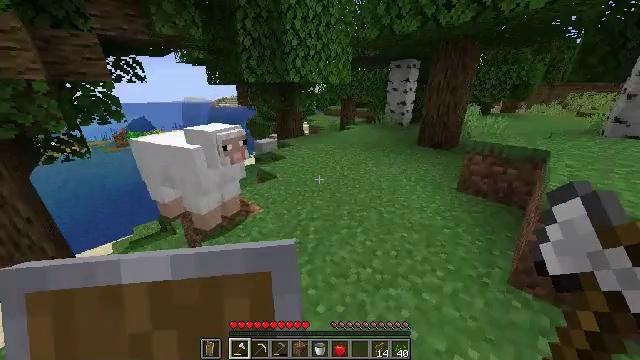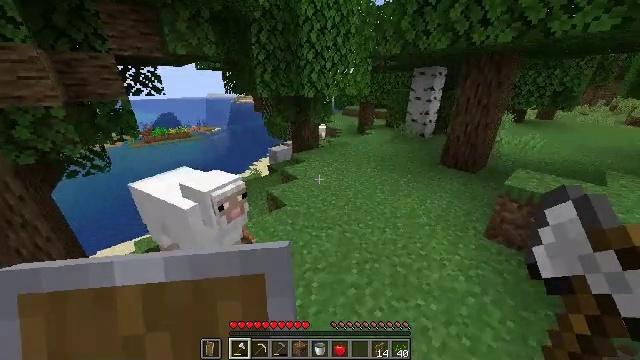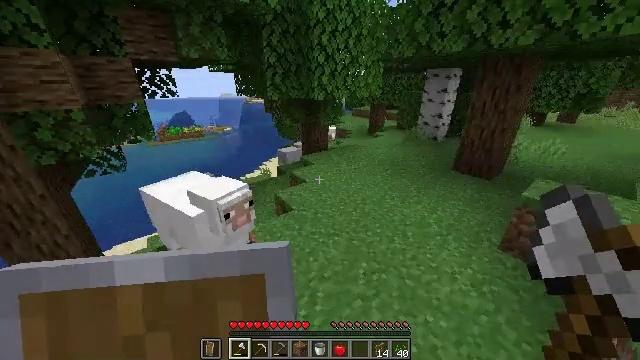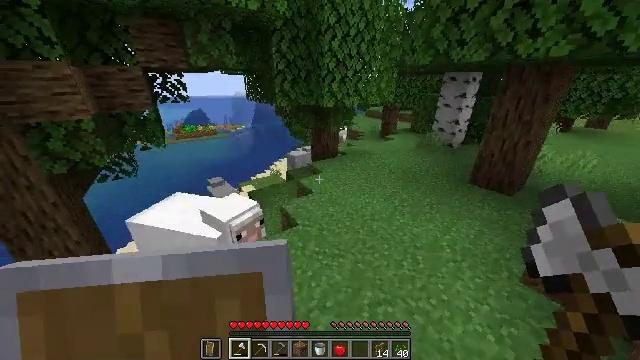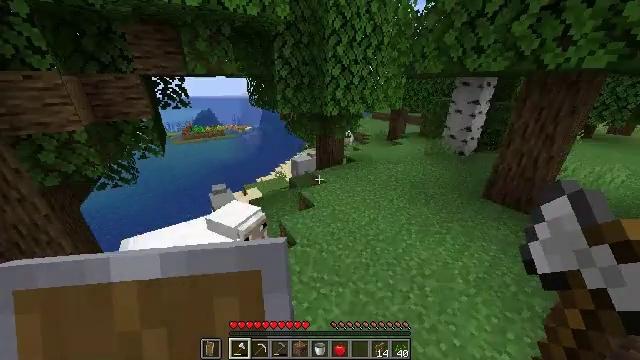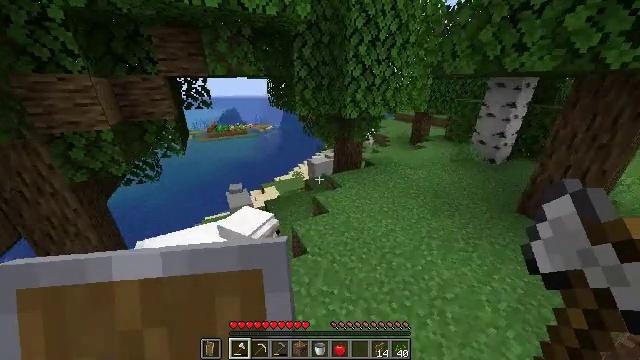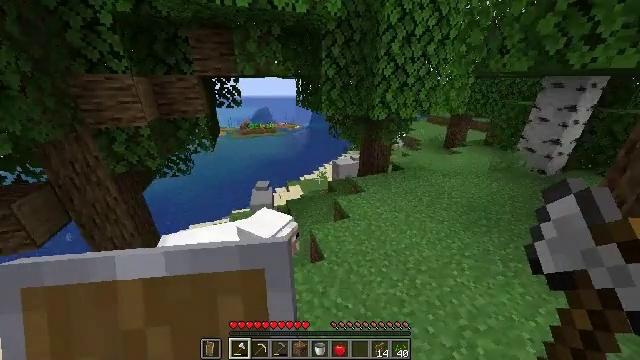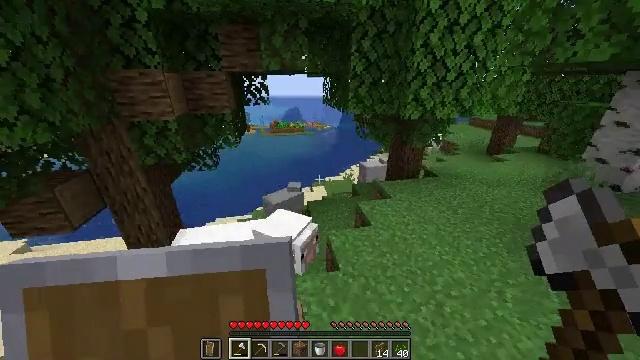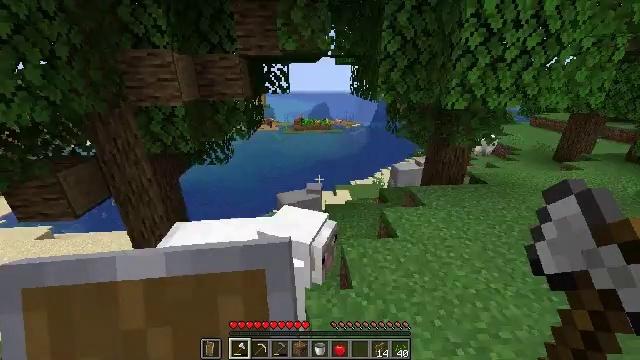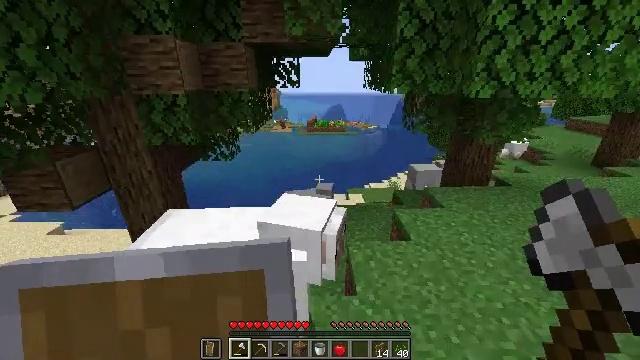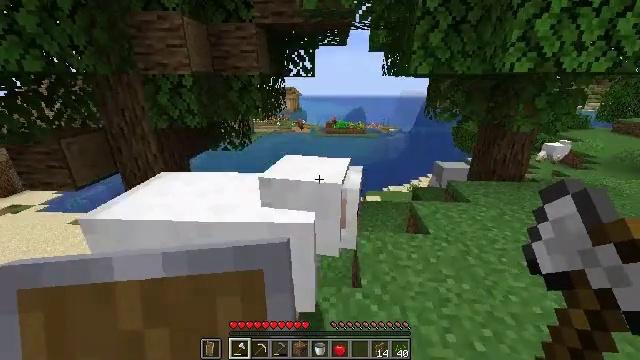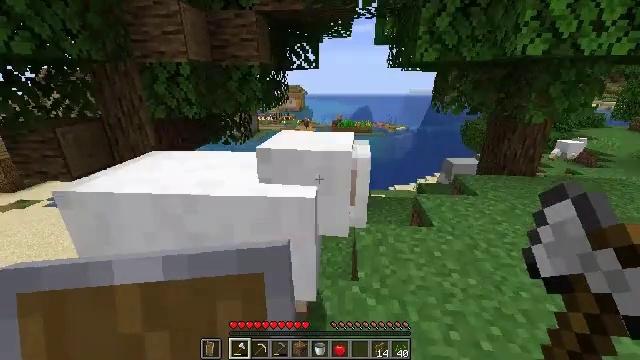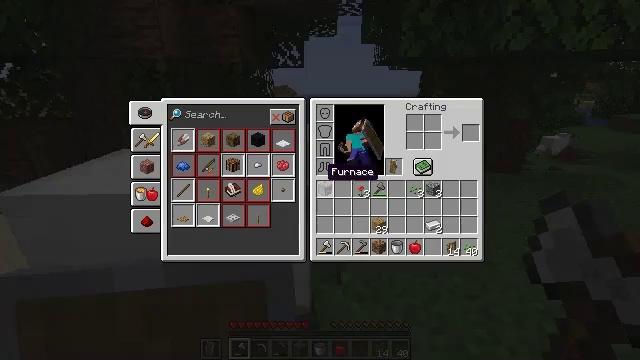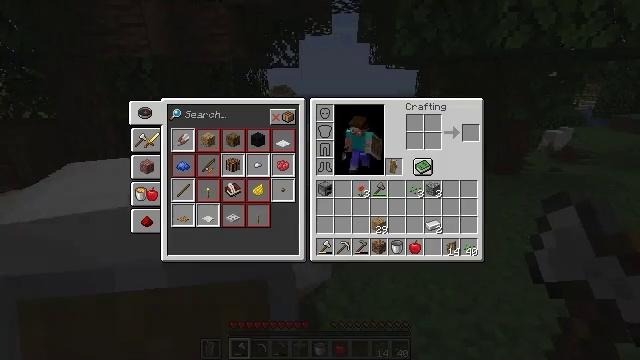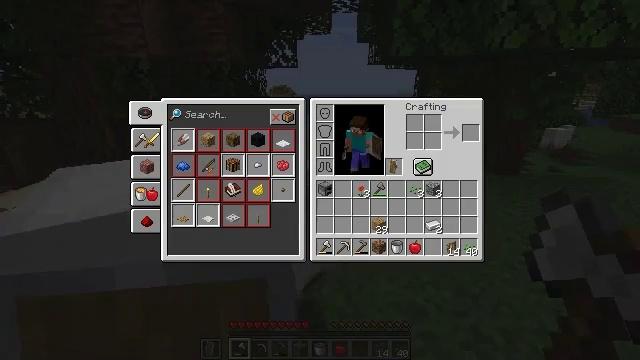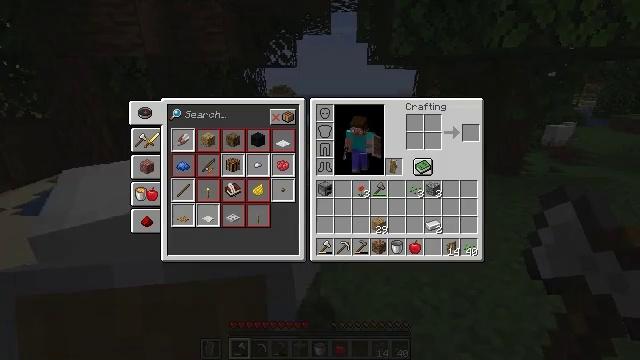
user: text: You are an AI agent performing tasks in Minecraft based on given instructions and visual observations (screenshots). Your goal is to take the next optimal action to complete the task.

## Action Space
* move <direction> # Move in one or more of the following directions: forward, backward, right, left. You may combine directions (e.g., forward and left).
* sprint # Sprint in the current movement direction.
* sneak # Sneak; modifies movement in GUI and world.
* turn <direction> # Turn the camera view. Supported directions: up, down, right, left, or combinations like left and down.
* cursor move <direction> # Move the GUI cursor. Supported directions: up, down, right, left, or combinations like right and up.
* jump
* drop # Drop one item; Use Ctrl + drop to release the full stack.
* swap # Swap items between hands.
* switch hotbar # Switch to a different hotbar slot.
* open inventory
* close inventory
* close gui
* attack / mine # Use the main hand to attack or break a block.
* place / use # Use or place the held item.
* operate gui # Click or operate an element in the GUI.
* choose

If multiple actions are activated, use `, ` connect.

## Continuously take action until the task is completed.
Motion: motion action
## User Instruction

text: Destroy the wheat to collect it.
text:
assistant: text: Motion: move forward, sprint, turn left and down, jump
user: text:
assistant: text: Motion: move forward, sprint, turn left, jump
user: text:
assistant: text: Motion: move forward, sprint, turn left, jump
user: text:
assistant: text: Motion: move forward, sprint, turn left, jump
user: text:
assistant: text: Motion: move forward, turn left
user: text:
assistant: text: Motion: turn left
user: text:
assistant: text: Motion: turn left
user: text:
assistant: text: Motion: turn left
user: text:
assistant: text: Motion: turn left and up
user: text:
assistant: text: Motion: turn left and up
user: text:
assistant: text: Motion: turn left
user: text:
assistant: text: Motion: turn right, close inventory
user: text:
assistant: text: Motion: cursor move right, close inventory
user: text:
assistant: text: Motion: cursor move right, close inventory
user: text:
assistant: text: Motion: cursor move right, close inventory
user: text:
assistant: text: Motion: close inventory
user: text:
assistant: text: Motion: open gui
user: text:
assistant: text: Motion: cursor move left
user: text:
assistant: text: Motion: no_op
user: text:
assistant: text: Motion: no_op
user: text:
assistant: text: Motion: cursor move right and down
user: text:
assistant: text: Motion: cursor move right and down
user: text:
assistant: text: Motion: cursor move right and down
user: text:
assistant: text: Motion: no_op
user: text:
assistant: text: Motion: no_op
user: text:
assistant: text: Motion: no_op
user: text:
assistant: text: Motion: no_op
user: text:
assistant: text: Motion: no_op
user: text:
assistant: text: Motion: no_op
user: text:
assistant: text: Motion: cursor move right